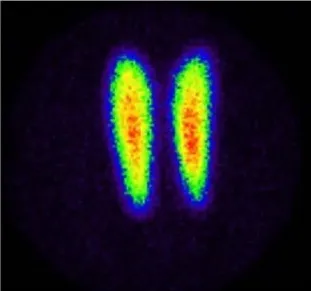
Thyroid scintigraphy in a 15-month-old cat in ventral and lateral positions.
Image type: radiology (spect)